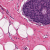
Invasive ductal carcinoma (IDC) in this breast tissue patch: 0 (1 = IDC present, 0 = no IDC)